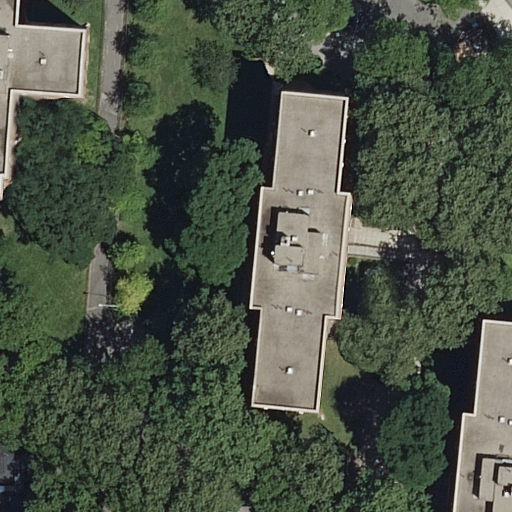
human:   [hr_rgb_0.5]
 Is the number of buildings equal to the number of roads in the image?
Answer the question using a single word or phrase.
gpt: no

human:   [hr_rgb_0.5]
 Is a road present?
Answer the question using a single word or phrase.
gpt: yes

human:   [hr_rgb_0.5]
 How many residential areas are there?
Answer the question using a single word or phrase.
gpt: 1

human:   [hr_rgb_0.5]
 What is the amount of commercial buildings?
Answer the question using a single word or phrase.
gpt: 0

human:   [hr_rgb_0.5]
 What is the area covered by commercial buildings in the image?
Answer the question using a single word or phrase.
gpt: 0m2

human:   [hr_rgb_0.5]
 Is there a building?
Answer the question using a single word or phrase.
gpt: yes

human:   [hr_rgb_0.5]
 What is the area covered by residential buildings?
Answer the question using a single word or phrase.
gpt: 1280m2

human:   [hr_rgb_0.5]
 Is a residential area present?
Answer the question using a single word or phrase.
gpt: yes

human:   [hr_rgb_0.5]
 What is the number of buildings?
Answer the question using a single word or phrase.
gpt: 3

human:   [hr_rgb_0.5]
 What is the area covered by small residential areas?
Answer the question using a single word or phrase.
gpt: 0m2

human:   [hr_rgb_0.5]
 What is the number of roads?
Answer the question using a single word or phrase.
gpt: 2

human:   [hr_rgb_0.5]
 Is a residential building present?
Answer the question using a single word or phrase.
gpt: yes

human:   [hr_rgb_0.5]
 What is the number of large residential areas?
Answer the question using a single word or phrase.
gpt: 1

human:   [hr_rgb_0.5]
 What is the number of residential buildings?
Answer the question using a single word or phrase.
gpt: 3

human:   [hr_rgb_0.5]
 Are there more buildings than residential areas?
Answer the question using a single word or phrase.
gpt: yes

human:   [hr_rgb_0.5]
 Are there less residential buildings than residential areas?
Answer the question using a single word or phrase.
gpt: no

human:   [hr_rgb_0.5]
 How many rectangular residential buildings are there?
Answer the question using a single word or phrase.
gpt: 2

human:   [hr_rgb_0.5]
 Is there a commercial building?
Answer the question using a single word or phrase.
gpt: no

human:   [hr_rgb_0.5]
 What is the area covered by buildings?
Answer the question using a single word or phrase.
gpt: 1280m2

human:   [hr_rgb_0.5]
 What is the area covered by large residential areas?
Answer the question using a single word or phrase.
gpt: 9174m2

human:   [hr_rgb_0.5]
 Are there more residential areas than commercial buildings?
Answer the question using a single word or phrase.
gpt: yes

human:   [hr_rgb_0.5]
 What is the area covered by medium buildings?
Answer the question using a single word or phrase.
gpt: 283m2

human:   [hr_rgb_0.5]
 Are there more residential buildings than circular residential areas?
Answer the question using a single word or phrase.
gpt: yes

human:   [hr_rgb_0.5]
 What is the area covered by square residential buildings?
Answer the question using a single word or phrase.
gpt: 0m2

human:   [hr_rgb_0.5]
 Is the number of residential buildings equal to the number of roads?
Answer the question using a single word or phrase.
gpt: no

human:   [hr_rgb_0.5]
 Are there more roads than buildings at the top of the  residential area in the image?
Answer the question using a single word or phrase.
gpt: yes

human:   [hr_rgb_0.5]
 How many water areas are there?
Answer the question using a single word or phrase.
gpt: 0

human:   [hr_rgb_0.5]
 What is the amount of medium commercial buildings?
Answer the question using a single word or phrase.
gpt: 0

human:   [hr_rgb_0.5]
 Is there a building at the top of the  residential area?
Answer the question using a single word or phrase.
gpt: no

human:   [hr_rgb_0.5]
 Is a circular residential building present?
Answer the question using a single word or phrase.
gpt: no

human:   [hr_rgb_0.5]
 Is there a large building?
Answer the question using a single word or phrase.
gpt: yes

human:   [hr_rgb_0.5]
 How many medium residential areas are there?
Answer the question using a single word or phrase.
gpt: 0

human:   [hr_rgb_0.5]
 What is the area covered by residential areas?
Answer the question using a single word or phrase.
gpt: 9174m2

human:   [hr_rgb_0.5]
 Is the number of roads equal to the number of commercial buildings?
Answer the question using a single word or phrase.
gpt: no

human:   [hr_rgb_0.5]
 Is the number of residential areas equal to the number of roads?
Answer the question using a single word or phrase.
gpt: no

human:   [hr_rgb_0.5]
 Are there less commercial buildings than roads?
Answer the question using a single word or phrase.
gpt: yes

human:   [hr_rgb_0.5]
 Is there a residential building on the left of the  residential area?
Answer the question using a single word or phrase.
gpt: no

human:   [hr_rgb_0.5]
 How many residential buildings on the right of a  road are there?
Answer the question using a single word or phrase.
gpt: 2

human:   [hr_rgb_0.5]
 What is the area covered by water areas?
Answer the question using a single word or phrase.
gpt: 0m2

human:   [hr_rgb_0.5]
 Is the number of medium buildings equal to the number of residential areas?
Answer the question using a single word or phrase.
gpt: yes

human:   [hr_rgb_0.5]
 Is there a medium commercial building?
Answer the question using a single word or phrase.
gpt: no

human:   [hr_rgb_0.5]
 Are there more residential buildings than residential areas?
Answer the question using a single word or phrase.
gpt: yes

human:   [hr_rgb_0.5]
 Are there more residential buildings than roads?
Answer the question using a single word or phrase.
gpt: yes

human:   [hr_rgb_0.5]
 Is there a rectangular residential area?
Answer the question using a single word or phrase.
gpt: yes

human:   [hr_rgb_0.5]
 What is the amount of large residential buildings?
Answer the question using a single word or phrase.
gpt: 1

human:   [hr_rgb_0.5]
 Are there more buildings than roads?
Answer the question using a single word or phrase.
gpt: yes

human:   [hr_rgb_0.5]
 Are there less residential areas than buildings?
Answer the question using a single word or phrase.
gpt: yes

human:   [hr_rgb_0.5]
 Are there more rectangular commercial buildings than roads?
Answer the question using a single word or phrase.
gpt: no

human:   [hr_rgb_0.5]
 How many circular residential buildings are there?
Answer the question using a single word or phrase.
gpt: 0

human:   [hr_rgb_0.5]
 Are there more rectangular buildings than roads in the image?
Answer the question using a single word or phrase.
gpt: no

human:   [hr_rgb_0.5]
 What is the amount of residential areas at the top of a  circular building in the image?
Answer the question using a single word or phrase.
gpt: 0

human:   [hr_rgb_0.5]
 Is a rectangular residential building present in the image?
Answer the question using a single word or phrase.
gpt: yes

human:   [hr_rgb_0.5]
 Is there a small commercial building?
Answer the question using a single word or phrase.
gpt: no

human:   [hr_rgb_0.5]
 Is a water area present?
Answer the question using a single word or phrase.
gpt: no

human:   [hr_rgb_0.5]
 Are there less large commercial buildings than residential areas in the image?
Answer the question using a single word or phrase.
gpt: yes

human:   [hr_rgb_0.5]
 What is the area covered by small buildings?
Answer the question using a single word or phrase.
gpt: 64m2

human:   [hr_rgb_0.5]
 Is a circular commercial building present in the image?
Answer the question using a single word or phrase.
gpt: no

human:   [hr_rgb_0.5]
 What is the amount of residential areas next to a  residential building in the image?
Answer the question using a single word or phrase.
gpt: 1

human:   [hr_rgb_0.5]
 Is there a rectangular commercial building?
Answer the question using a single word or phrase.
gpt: no

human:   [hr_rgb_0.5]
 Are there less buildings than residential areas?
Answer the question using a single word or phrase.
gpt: no

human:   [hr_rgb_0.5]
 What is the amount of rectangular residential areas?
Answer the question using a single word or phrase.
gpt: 1

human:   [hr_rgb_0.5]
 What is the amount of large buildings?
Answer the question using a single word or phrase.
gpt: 1

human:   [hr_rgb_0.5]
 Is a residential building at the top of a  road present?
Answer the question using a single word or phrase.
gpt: yes

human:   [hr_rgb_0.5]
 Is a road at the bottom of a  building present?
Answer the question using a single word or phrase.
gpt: yes